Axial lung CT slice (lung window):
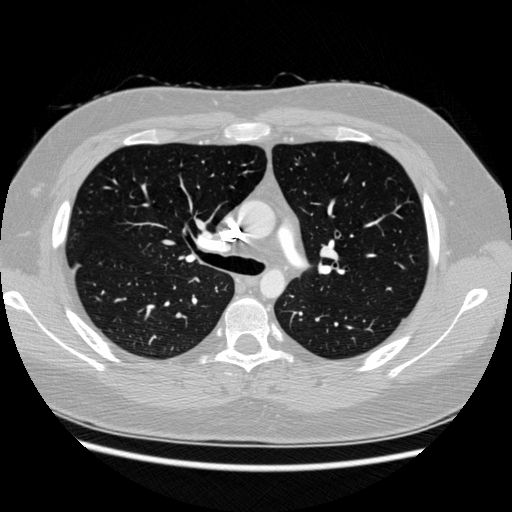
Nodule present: no